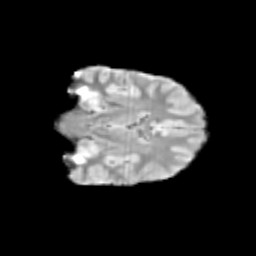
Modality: T2w
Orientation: coronal
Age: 10
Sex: male
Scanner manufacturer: siemens
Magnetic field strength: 3 T
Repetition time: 3.8 s
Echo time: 0.07 s